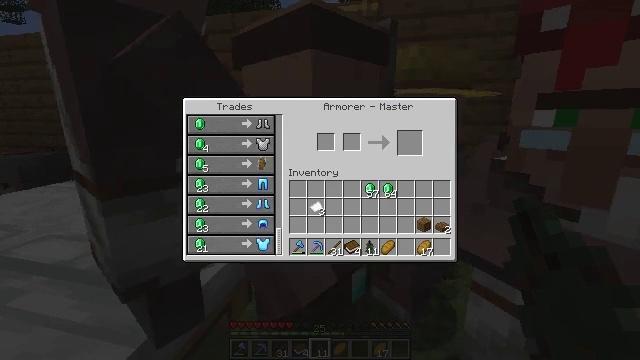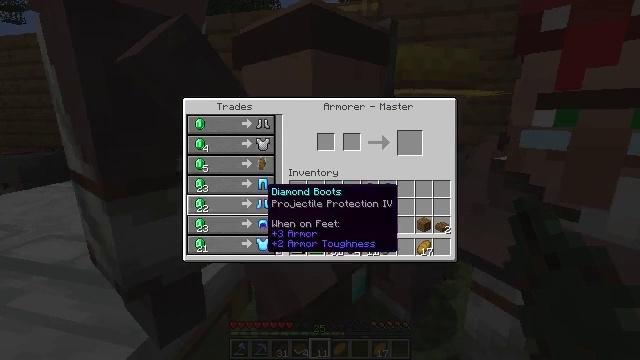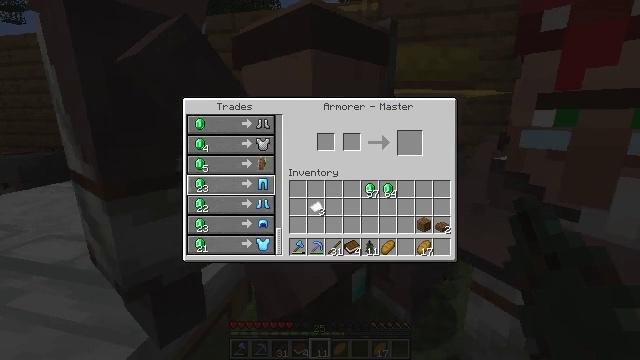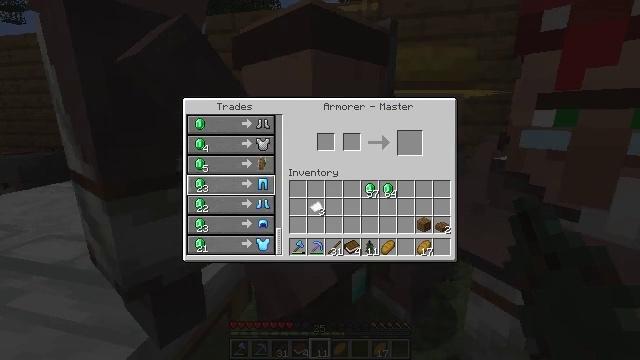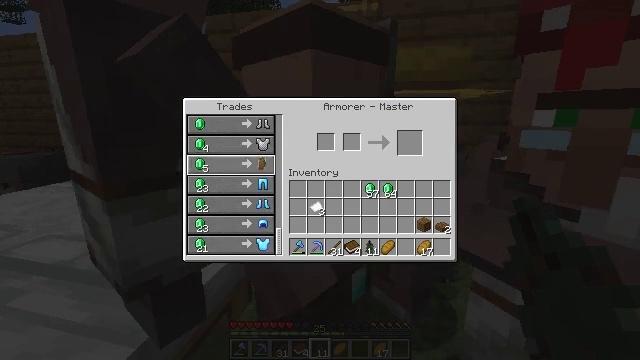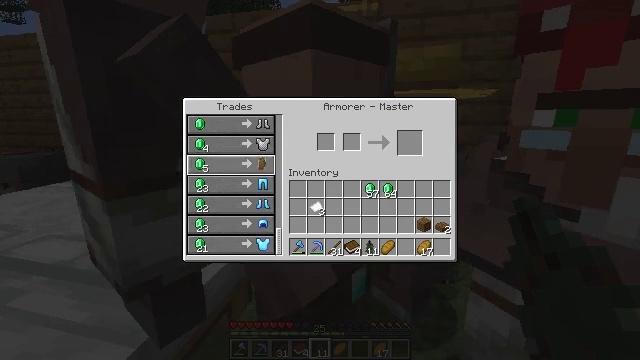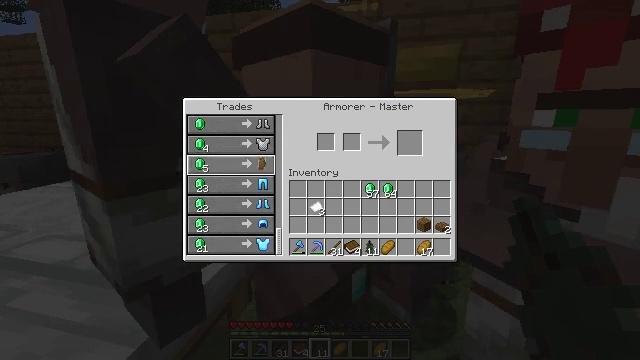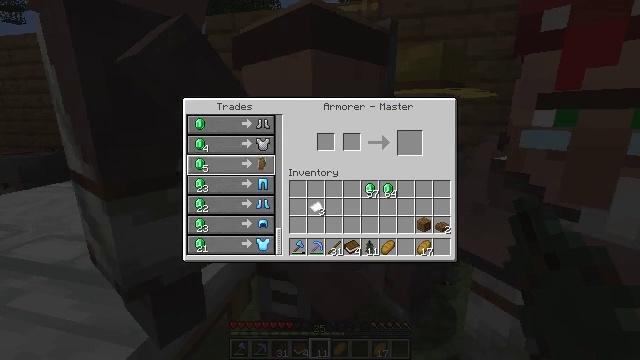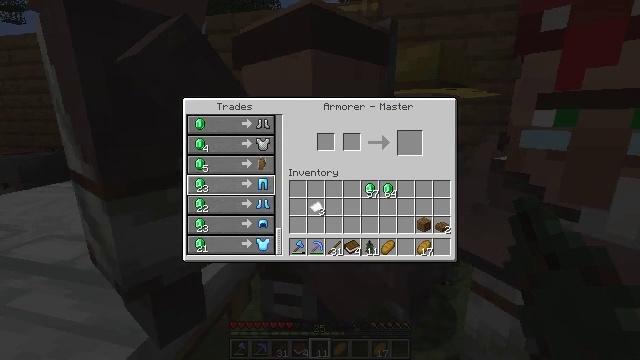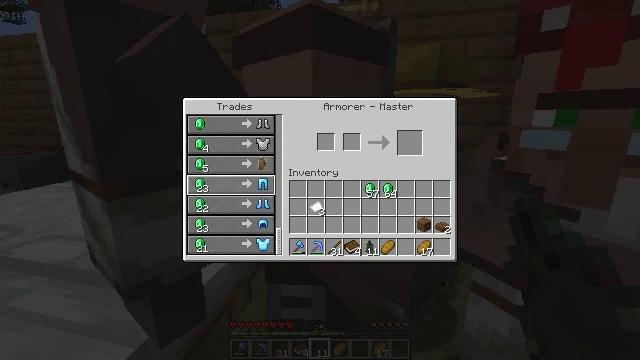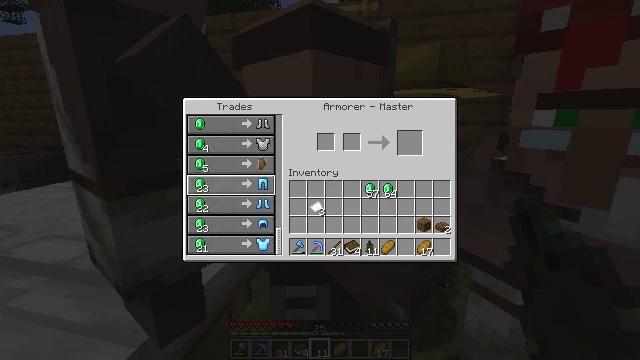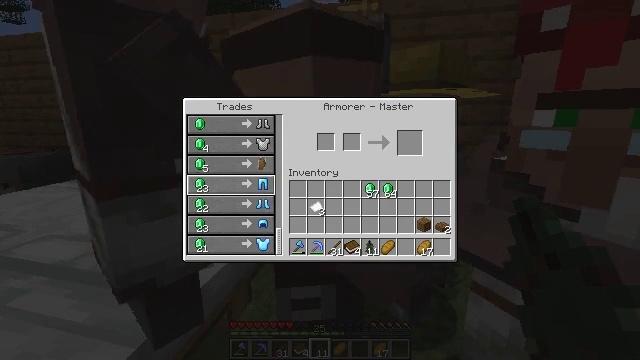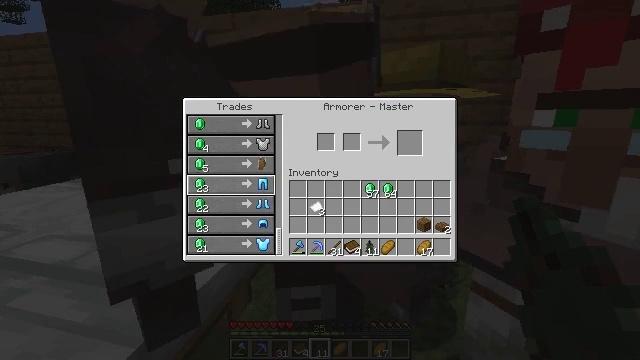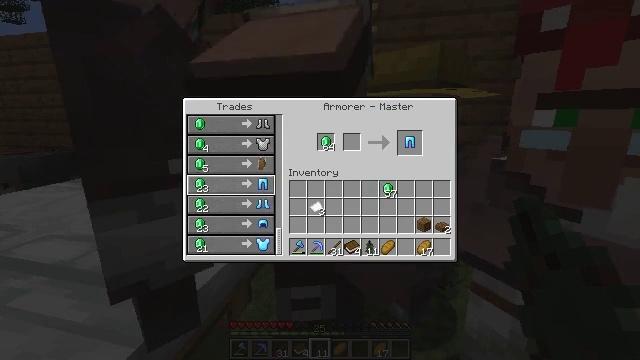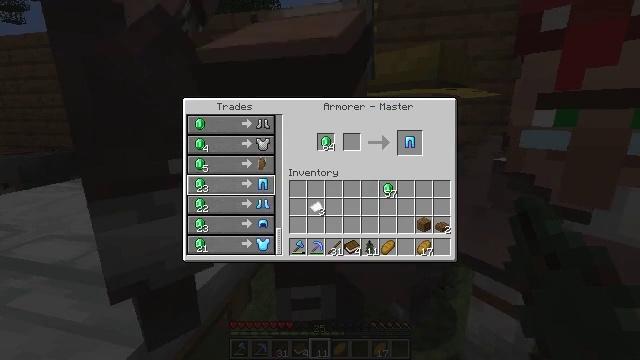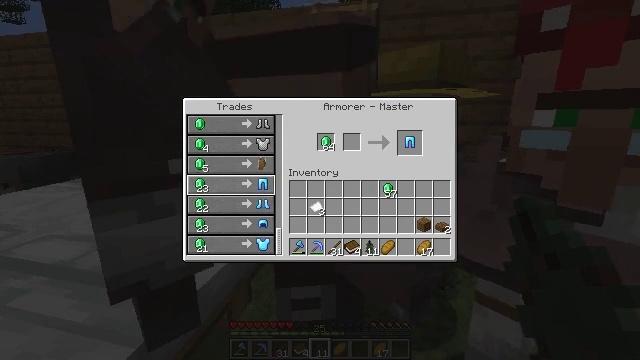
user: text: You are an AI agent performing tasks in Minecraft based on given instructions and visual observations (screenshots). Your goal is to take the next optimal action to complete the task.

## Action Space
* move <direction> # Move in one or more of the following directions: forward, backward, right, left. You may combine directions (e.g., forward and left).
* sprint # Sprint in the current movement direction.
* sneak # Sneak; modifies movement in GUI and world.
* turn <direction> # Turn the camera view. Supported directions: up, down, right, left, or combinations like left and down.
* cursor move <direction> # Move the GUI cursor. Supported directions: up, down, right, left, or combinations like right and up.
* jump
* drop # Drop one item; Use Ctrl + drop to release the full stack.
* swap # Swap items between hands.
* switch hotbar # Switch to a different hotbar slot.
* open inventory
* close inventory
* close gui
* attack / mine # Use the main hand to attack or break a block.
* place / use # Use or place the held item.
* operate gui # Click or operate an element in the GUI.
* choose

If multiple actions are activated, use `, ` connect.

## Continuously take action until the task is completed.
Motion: motion action
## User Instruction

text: Craft diamond leggings.
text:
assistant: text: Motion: cursor move left
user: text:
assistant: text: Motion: cursor move left and up
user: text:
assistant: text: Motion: cursor move up
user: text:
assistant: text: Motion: cursor move up
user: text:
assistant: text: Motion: no_op
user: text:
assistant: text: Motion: no_op
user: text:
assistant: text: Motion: no_op
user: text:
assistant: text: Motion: no_op
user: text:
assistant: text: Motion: no_op
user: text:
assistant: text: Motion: no_op
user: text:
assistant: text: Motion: no_op
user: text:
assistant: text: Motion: no_op
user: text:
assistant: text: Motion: operate gui
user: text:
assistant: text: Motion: operate gui
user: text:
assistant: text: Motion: operate gui
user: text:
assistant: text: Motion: no_op
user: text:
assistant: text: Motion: cursor move right
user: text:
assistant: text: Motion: cursor move right
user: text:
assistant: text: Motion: no_op
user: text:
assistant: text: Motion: cursor move right
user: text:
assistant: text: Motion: cursor move right and up
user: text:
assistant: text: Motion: cursor move right and up
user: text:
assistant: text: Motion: no_op
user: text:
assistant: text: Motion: no_op
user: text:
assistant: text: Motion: cursor move right
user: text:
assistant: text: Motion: cursor move right
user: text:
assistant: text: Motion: cursor move right and up
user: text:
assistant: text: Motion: no_op
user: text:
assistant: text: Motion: no_op
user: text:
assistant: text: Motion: no_op